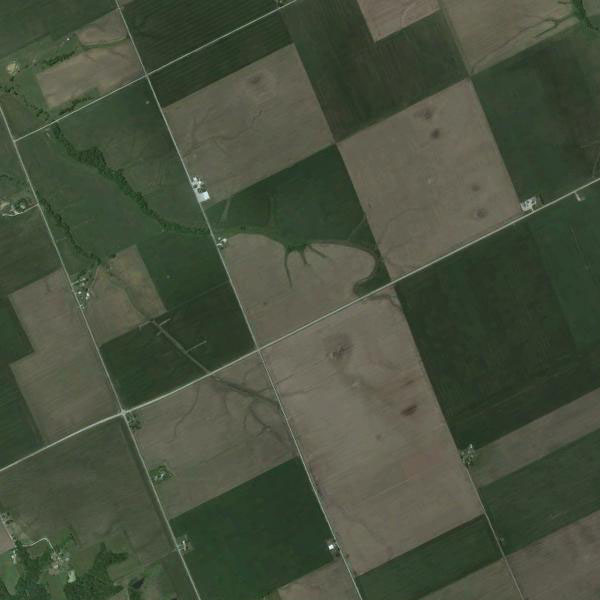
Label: Farmland